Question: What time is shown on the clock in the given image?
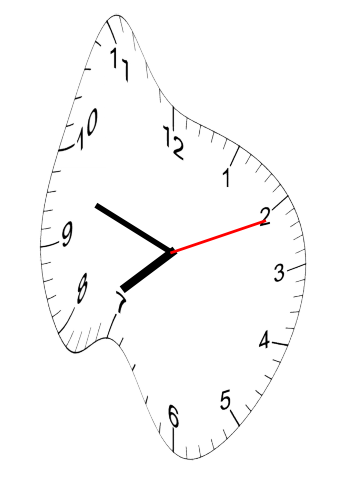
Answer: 07:48:11